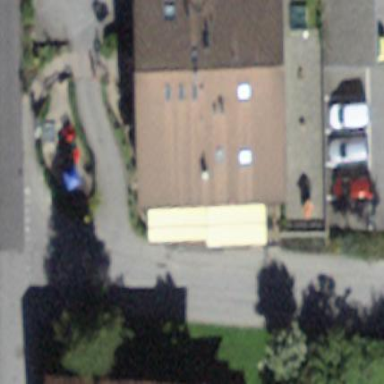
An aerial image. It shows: Cozy cafe and bakery within building.